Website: crate-barrel
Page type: account-selection
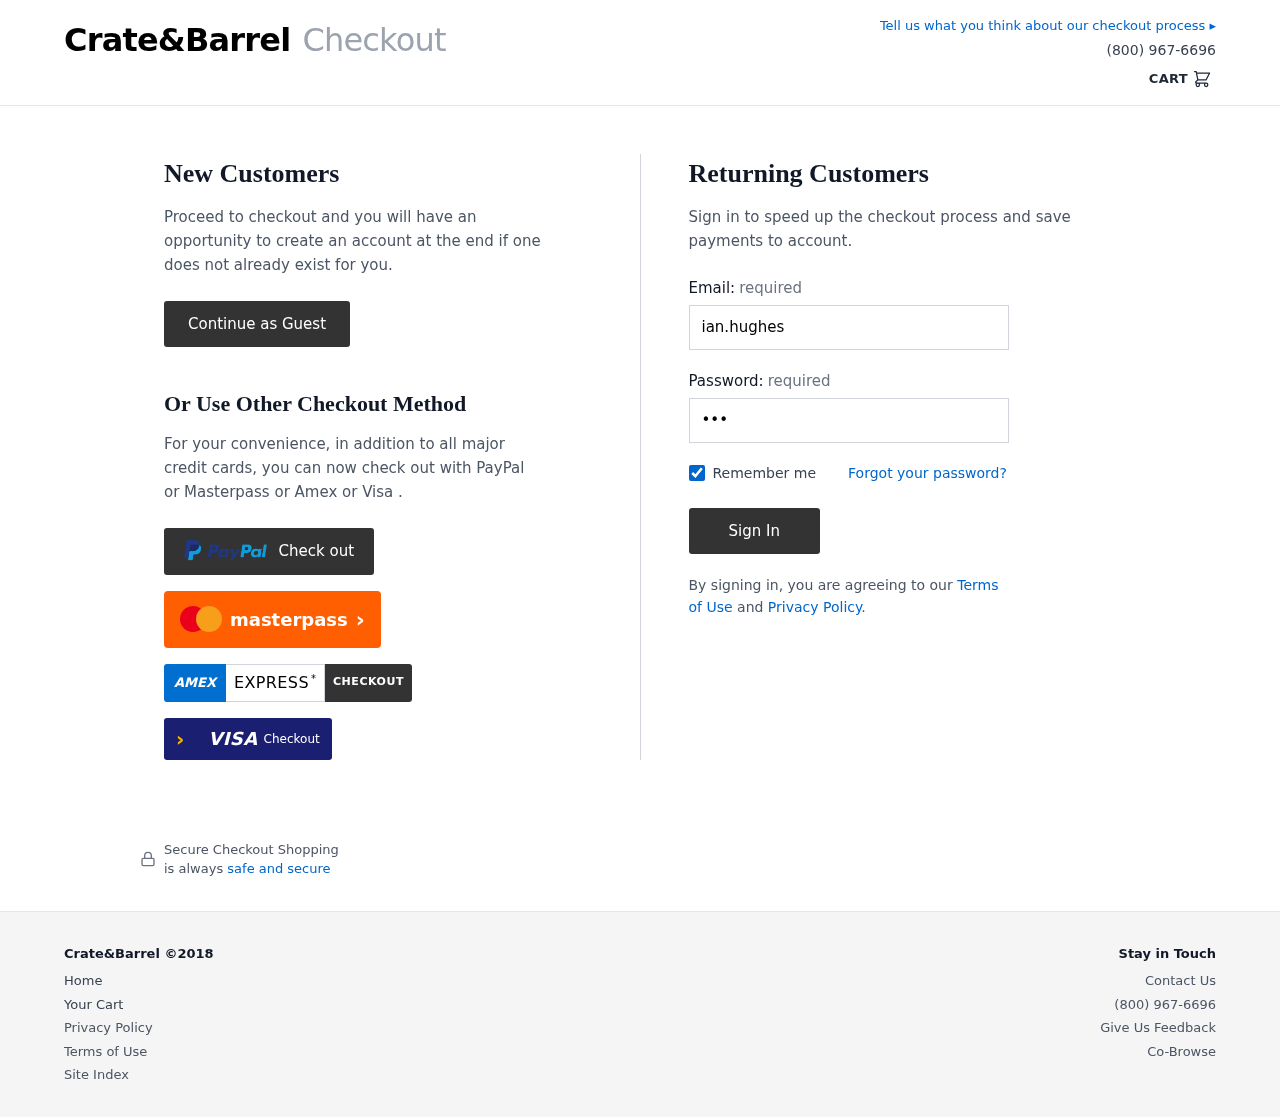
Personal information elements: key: PII_LOGIN_USERNAME
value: ian.hughes